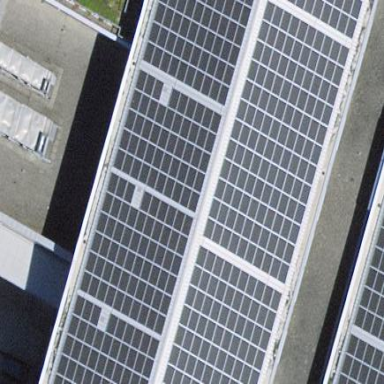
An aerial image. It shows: Solar power generator using photovoltaic panels.